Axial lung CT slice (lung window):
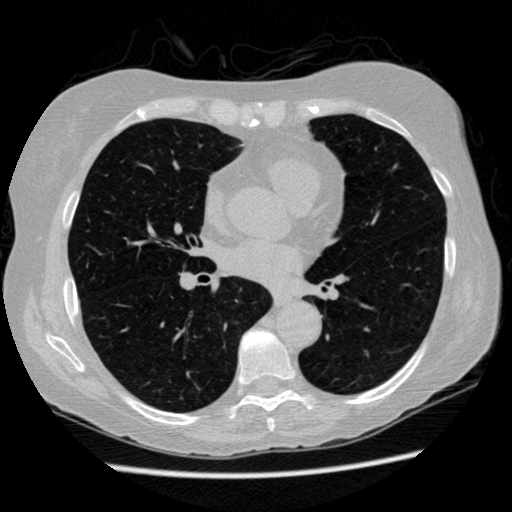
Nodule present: no